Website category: jobs
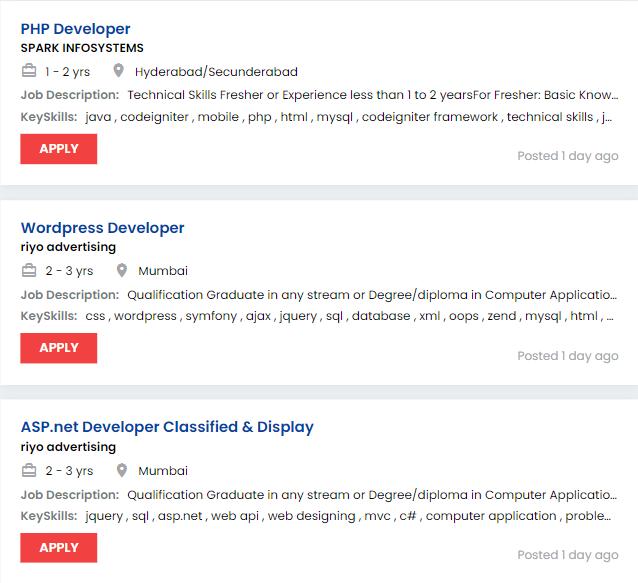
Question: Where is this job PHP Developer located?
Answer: Hyderabad/Secunderabad

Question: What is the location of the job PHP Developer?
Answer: Hyderabad/Secunderabad

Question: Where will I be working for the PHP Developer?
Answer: Hyderabad/Secunderabad

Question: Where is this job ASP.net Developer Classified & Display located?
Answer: Mumbai

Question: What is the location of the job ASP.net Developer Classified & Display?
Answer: Mumbai

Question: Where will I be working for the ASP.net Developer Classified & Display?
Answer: Mumbai

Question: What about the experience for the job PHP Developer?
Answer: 1 - 2 yrs

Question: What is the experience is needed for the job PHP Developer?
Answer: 1 - 2 yrs

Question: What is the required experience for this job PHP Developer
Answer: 1 - 2 yrs

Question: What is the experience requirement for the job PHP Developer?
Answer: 1 - 2 yrs

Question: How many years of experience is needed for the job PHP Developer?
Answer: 1 - 2 yrs

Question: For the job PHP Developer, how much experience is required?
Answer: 1 - 2 yrs

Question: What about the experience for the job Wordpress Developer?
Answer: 2 - 3 yrs

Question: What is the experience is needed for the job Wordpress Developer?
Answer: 2 - 3 yrs

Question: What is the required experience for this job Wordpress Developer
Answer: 2 - 3 yrs

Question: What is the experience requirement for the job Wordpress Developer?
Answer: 2 - 3 yrs

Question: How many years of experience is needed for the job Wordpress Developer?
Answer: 2 - 3 yrs

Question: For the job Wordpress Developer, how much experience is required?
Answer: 2 - 3 yrs

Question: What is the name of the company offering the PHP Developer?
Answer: SPARK INFOSYSTEMS

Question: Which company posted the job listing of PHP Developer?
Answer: SPARK INFOSYSTEMS

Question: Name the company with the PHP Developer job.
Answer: SPARK INFOSYSTEMS

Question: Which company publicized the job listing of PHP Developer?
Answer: SPARK INFOSYSTEMS

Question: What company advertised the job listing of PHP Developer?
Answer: SPARK INFOSYSTEMS

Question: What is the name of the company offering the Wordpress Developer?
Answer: riyo advertising

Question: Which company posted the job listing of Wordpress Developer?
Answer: riyo advertising

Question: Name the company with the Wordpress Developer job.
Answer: riyo advertising

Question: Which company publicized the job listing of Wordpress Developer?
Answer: riyo advertising

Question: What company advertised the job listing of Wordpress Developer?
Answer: riyo advertising

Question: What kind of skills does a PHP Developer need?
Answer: java , codeigniter , mobile , php , html , mysql , codeigniter framework , technical skills , jquery

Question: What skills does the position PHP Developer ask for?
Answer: java , codeigniter , mobile , php , html , mysql , codeigniter framework , technical skills , jquery

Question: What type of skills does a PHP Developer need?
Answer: java , codeigniter , mobile , php , html , mysql , codeigniter framework , technical skills , jquery

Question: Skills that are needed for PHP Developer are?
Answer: java , codeigniter , mobile , php , html , mysql , codeigniter framework , technical skills , jquery

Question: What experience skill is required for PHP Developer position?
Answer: java , codeigniter , mobile , php , html , mysql , codeigniter framework , technical skills , jquery

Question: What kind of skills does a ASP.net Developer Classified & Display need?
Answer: jquery , sql , asp.net , web api , web designing , mvc , c# , computer application , problem solving , javascript

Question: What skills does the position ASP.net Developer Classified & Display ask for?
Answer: jquery , sql , asp.net , web api , web designing , mvc , c# , computer application , problem solving , javascript

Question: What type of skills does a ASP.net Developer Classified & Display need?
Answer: jquery , sql , asp.net , web api , web designing , mvc , c# , computer application , problem solving , javascript

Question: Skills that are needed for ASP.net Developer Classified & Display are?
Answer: jquery , sql , asp.net , web api , web designing , mvc , c# , computer application , problem solving , javascript

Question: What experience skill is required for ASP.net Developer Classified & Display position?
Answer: jquery , sql , asp.net , web api , web designing , mvc , c# , computer application , problem solving , javascript

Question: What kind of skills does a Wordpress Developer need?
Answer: css , wordpress , symfony , ajax , jquery , sql , database , xml , oops , zend , mysql , html , web designing , object oriented programming , cakephp , computer application , mobile , javascript , written communication , ooad , php , dhtml

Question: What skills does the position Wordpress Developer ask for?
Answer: css , wordpress , symfony , ajax , jquery , sql , database , xml , oops , zend , mysql , html , web designing , object oriented programming , cakephp , computer application , mobile , javascript , written communication , ooad , php , dhtml

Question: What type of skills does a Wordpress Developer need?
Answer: css , wordpress , symfony , ajax , jquery , sql , database , xml , oops , zend , mysql , html , web designing , object oriented programming , cakephp , computer application , mobile , javascript , written communication , ooad , php , dhtml

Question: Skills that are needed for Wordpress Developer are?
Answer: css , wordpress , symfony , ajax , jquery , sql , database , xml , oops , zend , mysql , html , web designing , object oriented programming , cakephp , computer application , mobile , javascript , written communication , ooad , php , dhtml

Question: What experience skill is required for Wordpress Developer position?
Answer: css , wordpress , symfony , ajax , jquery , sql , database , xml , oops , zend , mysql , html , web designing , object oriented programming , cakephp , computer application , mobile , javascript , written communication , ooad , php , dhtml